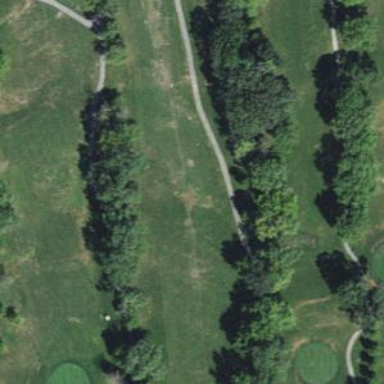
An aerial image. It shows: Golf fairway surrounded by grass.